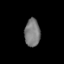
Tissue: lung
Cell type: Endothelial cells
Senescence score: 0.5438
Nuclear area (px): 417
Mean DAPI intensity: 124.405